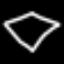
Label: diamond